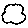
Label: cloud